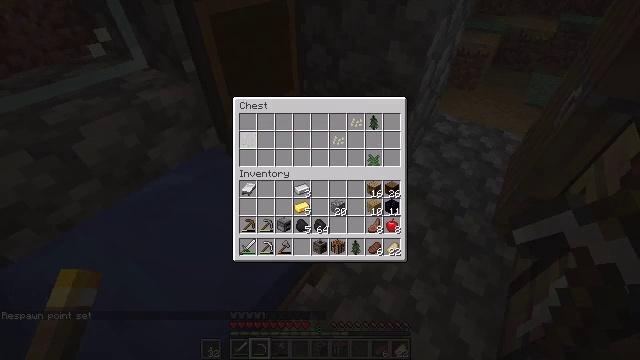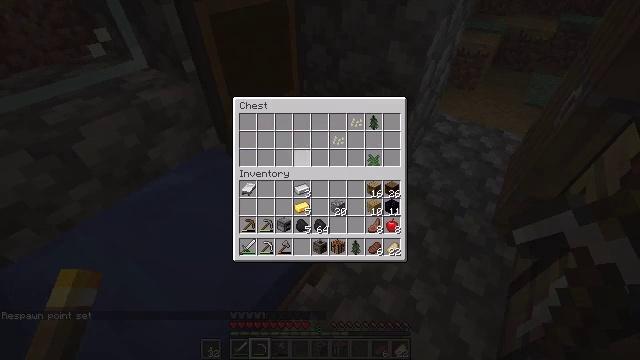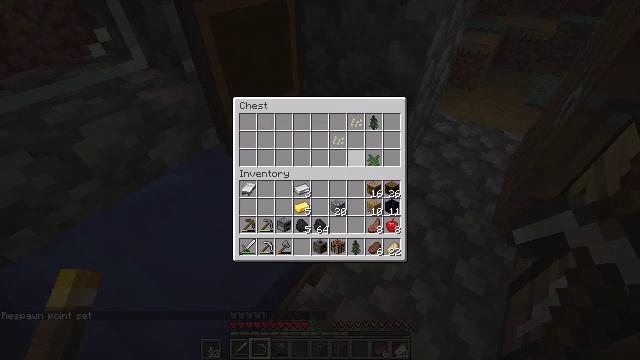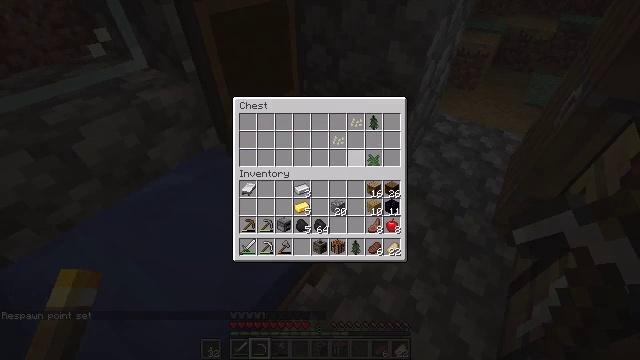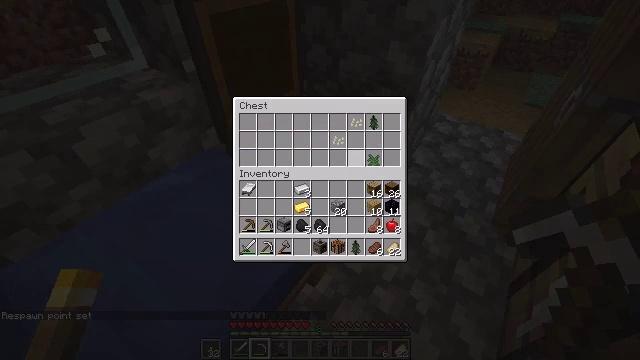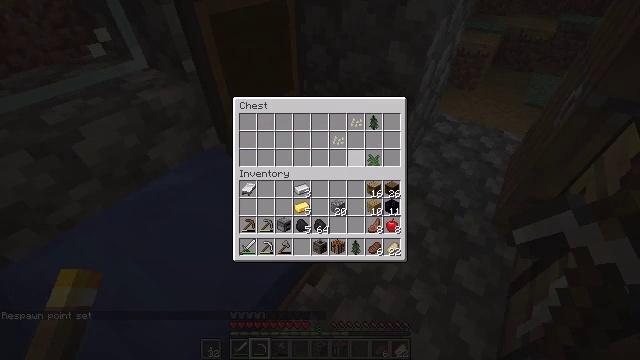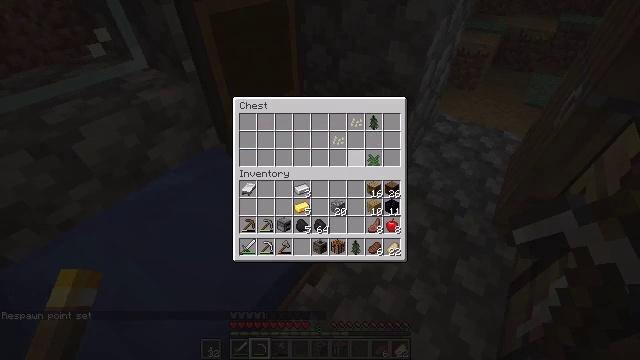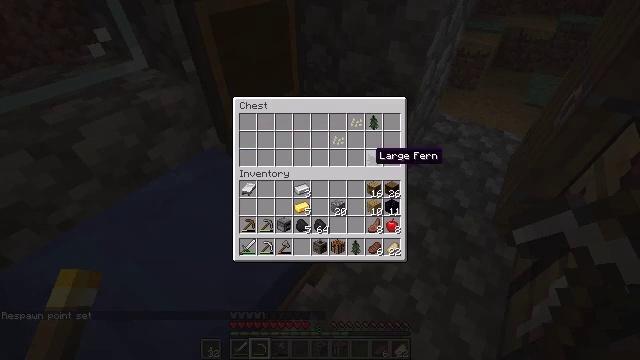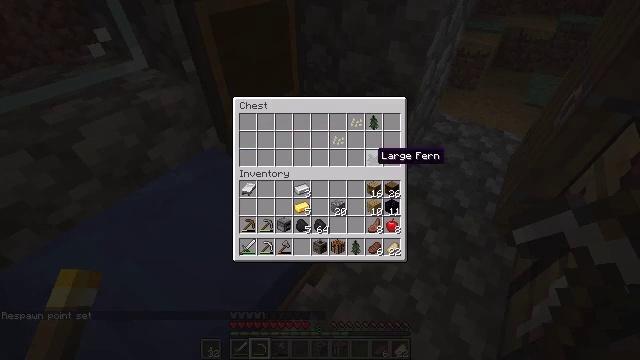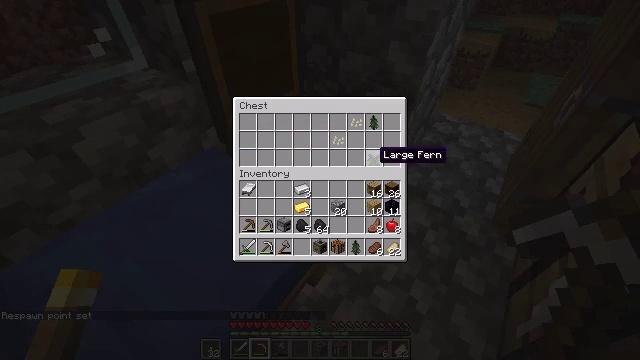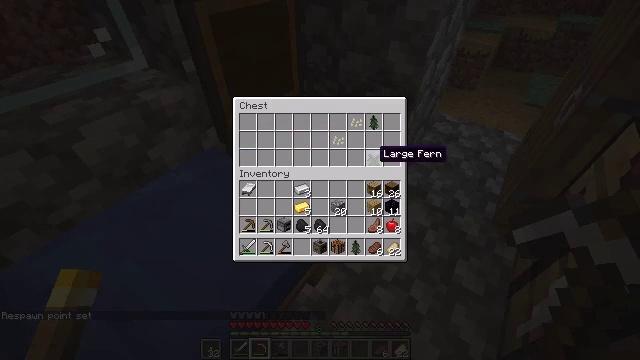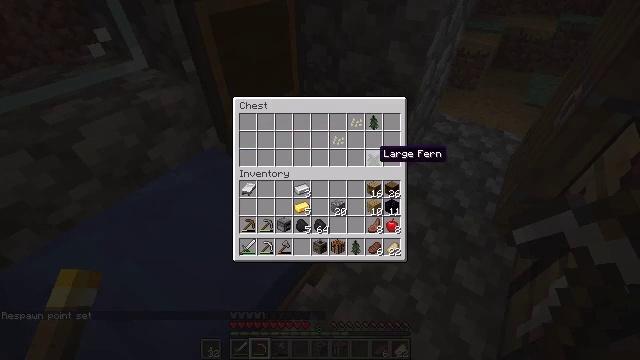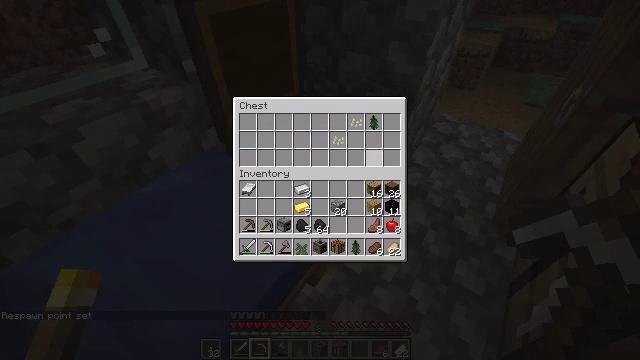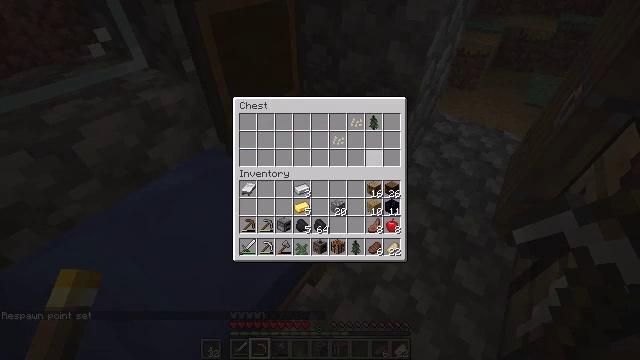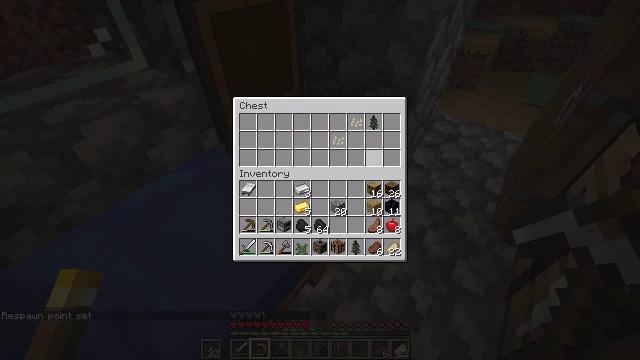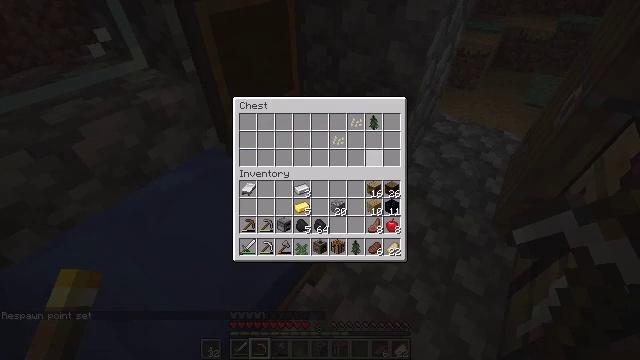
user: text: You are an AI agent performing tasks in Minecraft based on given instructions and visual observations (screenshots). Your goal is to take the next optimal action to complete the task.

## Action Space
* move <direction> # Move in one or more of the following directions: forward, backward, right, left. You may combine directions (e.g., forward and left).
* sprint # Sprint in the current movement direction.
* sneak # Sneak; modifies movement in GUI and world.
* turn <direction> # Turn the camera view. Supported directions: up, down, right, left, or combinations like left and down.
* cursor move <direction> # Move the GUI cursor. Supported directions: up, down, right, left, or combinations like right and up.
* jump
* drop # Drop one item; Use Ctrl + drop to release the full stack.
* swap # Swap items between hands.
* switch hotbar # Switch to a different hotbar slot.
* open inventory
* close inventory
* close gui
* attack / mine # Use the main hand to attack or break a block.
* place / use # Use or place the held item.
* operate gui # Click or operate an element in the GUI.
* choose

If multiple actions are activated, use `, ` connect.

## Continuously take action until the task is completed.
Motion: motion action
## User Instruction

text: Drop pumpkin seeds.
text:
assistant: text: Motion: sneak, cursor move right and down, operate gui
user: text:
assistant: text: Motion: sneak, cursor move right and down
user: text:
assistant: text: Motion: sneak
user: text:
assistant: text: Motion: sneak
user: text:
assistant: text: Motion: sneak
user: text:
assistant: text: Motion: sneak
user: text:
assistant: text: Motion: sneak, cursor move right
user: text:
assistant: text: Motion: sneak
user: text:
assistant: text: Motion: sneak
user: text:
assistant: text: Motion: sneak
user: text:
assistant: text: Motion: sneak
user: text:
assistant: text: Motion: sneak, operate gui
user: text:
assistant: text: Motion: sneak, operate gui
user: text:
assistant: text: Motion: sneak, operate gui
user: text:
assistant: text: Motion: sneak
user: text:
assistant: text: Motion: sneak, cursor move left and up
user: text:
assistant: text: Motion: sneak
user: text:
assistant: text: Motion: sneak
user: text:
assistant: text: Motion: sneak
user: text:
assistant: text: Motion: sneak, operate gui
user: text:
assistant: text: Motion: sneak, operate gui
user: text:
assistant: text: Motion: sneak
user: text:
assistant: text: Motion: sneak
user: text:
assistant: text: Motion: sneak
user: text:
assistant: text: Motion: sneak
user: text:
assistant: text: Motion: sneak, operate gui
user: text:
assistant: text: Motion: sneak, operate gui
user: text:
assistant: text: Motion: sneak, cursor move right
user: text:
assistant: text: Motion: sneak
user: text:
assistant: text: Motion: sneak